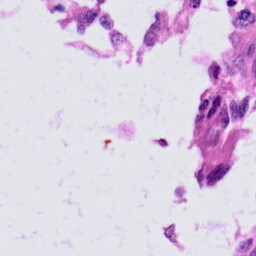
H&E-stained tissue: Skin